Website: macys
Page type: customer-info-address
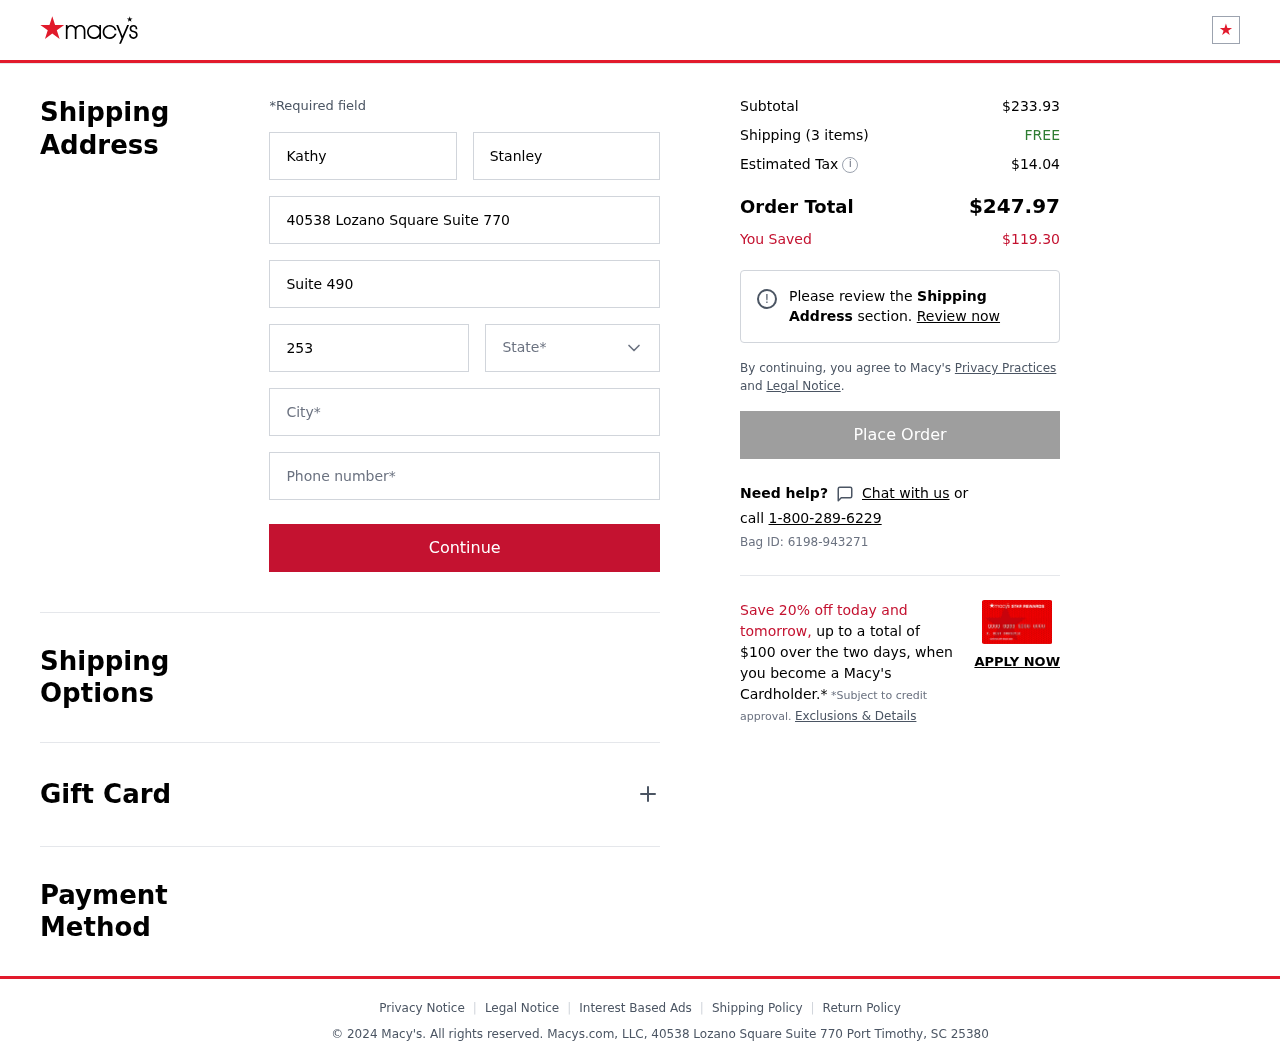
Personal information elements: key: PII_CITY
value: Port Timothy
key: PII_FIRSTNAME
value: Kathy
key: PII_LASTNAME
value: Stanley
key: PII_PHONE
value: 8746717715
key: PII_POSTCODE
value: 25380
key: PII_STATE
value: South Carolina
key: PII_STREET
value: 40538 Lozano Square Suite 770
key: PII_STREET2
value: Suite 490
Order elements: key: ORDER_SUBTOTAL
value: $233.93
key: ORDER_NUM_ITEMS
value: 3
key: ORDER_SHIPPING_COST
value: FREE
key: ORDER_TAX
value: $14.04
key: ORDER_TOTAL
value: $247.97
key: ORDER_SAVINGS
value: $119.30
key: ORDER_BAG_ID
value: Bag ID: 6198-943271